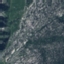
Land use / land cover class: HerbaceousVegetation